Question: This might be hard to explain but I am looking for the best method of having one or a group of config files so if I need to update something its a little easier to do.
I have wrote a PHP application that has a sub folder for the admin side off the root folder and includes folder that is sub folder off the root folder as well .(see below)

the include folder has database config files, loads common variables and so forth. the problem is the path for the admin files that call for the database connection are obviously different than the files in the root folder.
so I started this but now I wonder if there is a better method than the route I am going.
'''
'if($adminfile=="yes")
{
require('../includes/database/connect.db.php');
}
else{
require('includes/database/connect.db.php');
}'
'''
I would really appreciate some advice, should I scrap this idea and have 2 location for the config file? Part of me hates to include in all the standard code $adminfile="no" I keep thinking is there a better way.
How do others solve this problem?
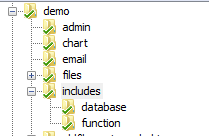
Answer: Check the value of your 'include_path' in php.ini or your local config (via '.htaccess' for apache is another way to do it. If you add the path to 'demo' to the 'include_path' setting, then:
'''
include('includes/database/connect.db.php');
'''
or
'''
require_once('includes/database/connect.db.php');
'''
Will work from any file or sub folder.
Another way to do this is to include a single bootstrap file that has all the settings (i.e. not just your database ones) in your scripts.
A better way to do this is to route all your requests through a Front Controller that does anythign setup/teardown you need on every request. See <URL>